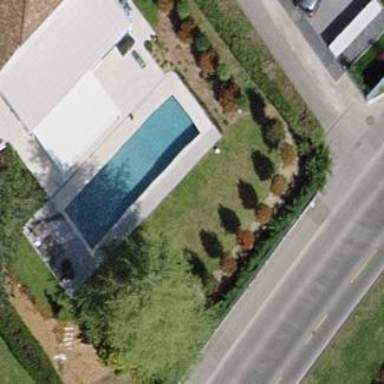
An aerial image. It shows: Outdoor swimming pool on leisure land.